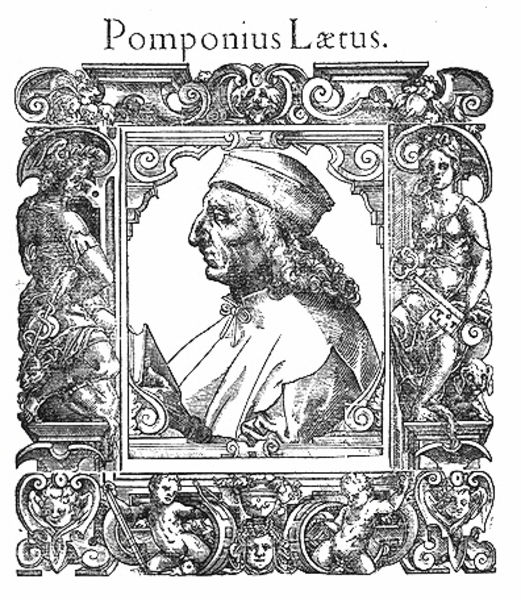
Titel: Bildnis des Laetus Pomponius
Künstler: Tobias Stimmer
Institution: (Seriendruck)
Schlagwörter: blätter, hand, kopf, körper, mann, nackt, umhang, weiß, mädchen, sitzen, busen, frau, grau, haar, handschuh, holz, hut, hüte, kopfbedeckungen, köpfe, mund, männer, nase, profil, schwarz, stirn, blick, hund, tier, haube, ornament, schleife, bart, kappe, mütze, mützen, augen, band, bibel, falten, gesicht, kragen, lang, mensch, rahmen, sockel, bildnis, portrait, porträt, kirche, auge, figur, gewand, haare, mantel, kaufmann, kinn, locke, locken, oval, rund, tondo, engel, putte, putto, kopfbedeckung, brüste, schrift, seitlich, grafik, graphik, rand, figuren, weib, inschrift, dekor, verzierung, name, buch, religion, druck, druckgrafik, radierung, schrafur, stich, titel, lockig, hakennase, schwarzweiß, text, beschriftung, überschrift, medizin, altar, architrav, kapitelle, einband, ecken, schnörkel, helme, gesims, halbprofil, voluten, mittelalter, klerus, priester, gelehrter, löwe, schlüssel, putten, allegorien, putti, viereck, verzierungen, glocken, wissenschaft, latein, lateinisch, protrait, masken, reformation, seriendruck, gelockt, säilen, rollwerk, langes haar, allegorisch, portrit, asklepios, verzieung, skulptruen, turz, pomponius, gbälk, laetzus, laetus, illustration schnitt, vereckige, pmponius, pomponius laetus